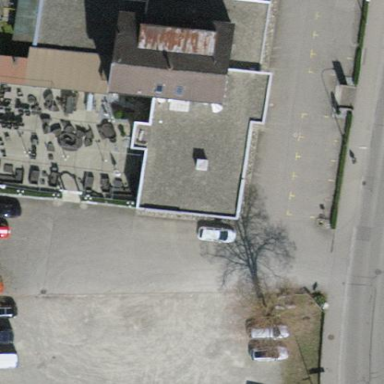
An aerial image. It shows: Outdoor seating area for leisure.